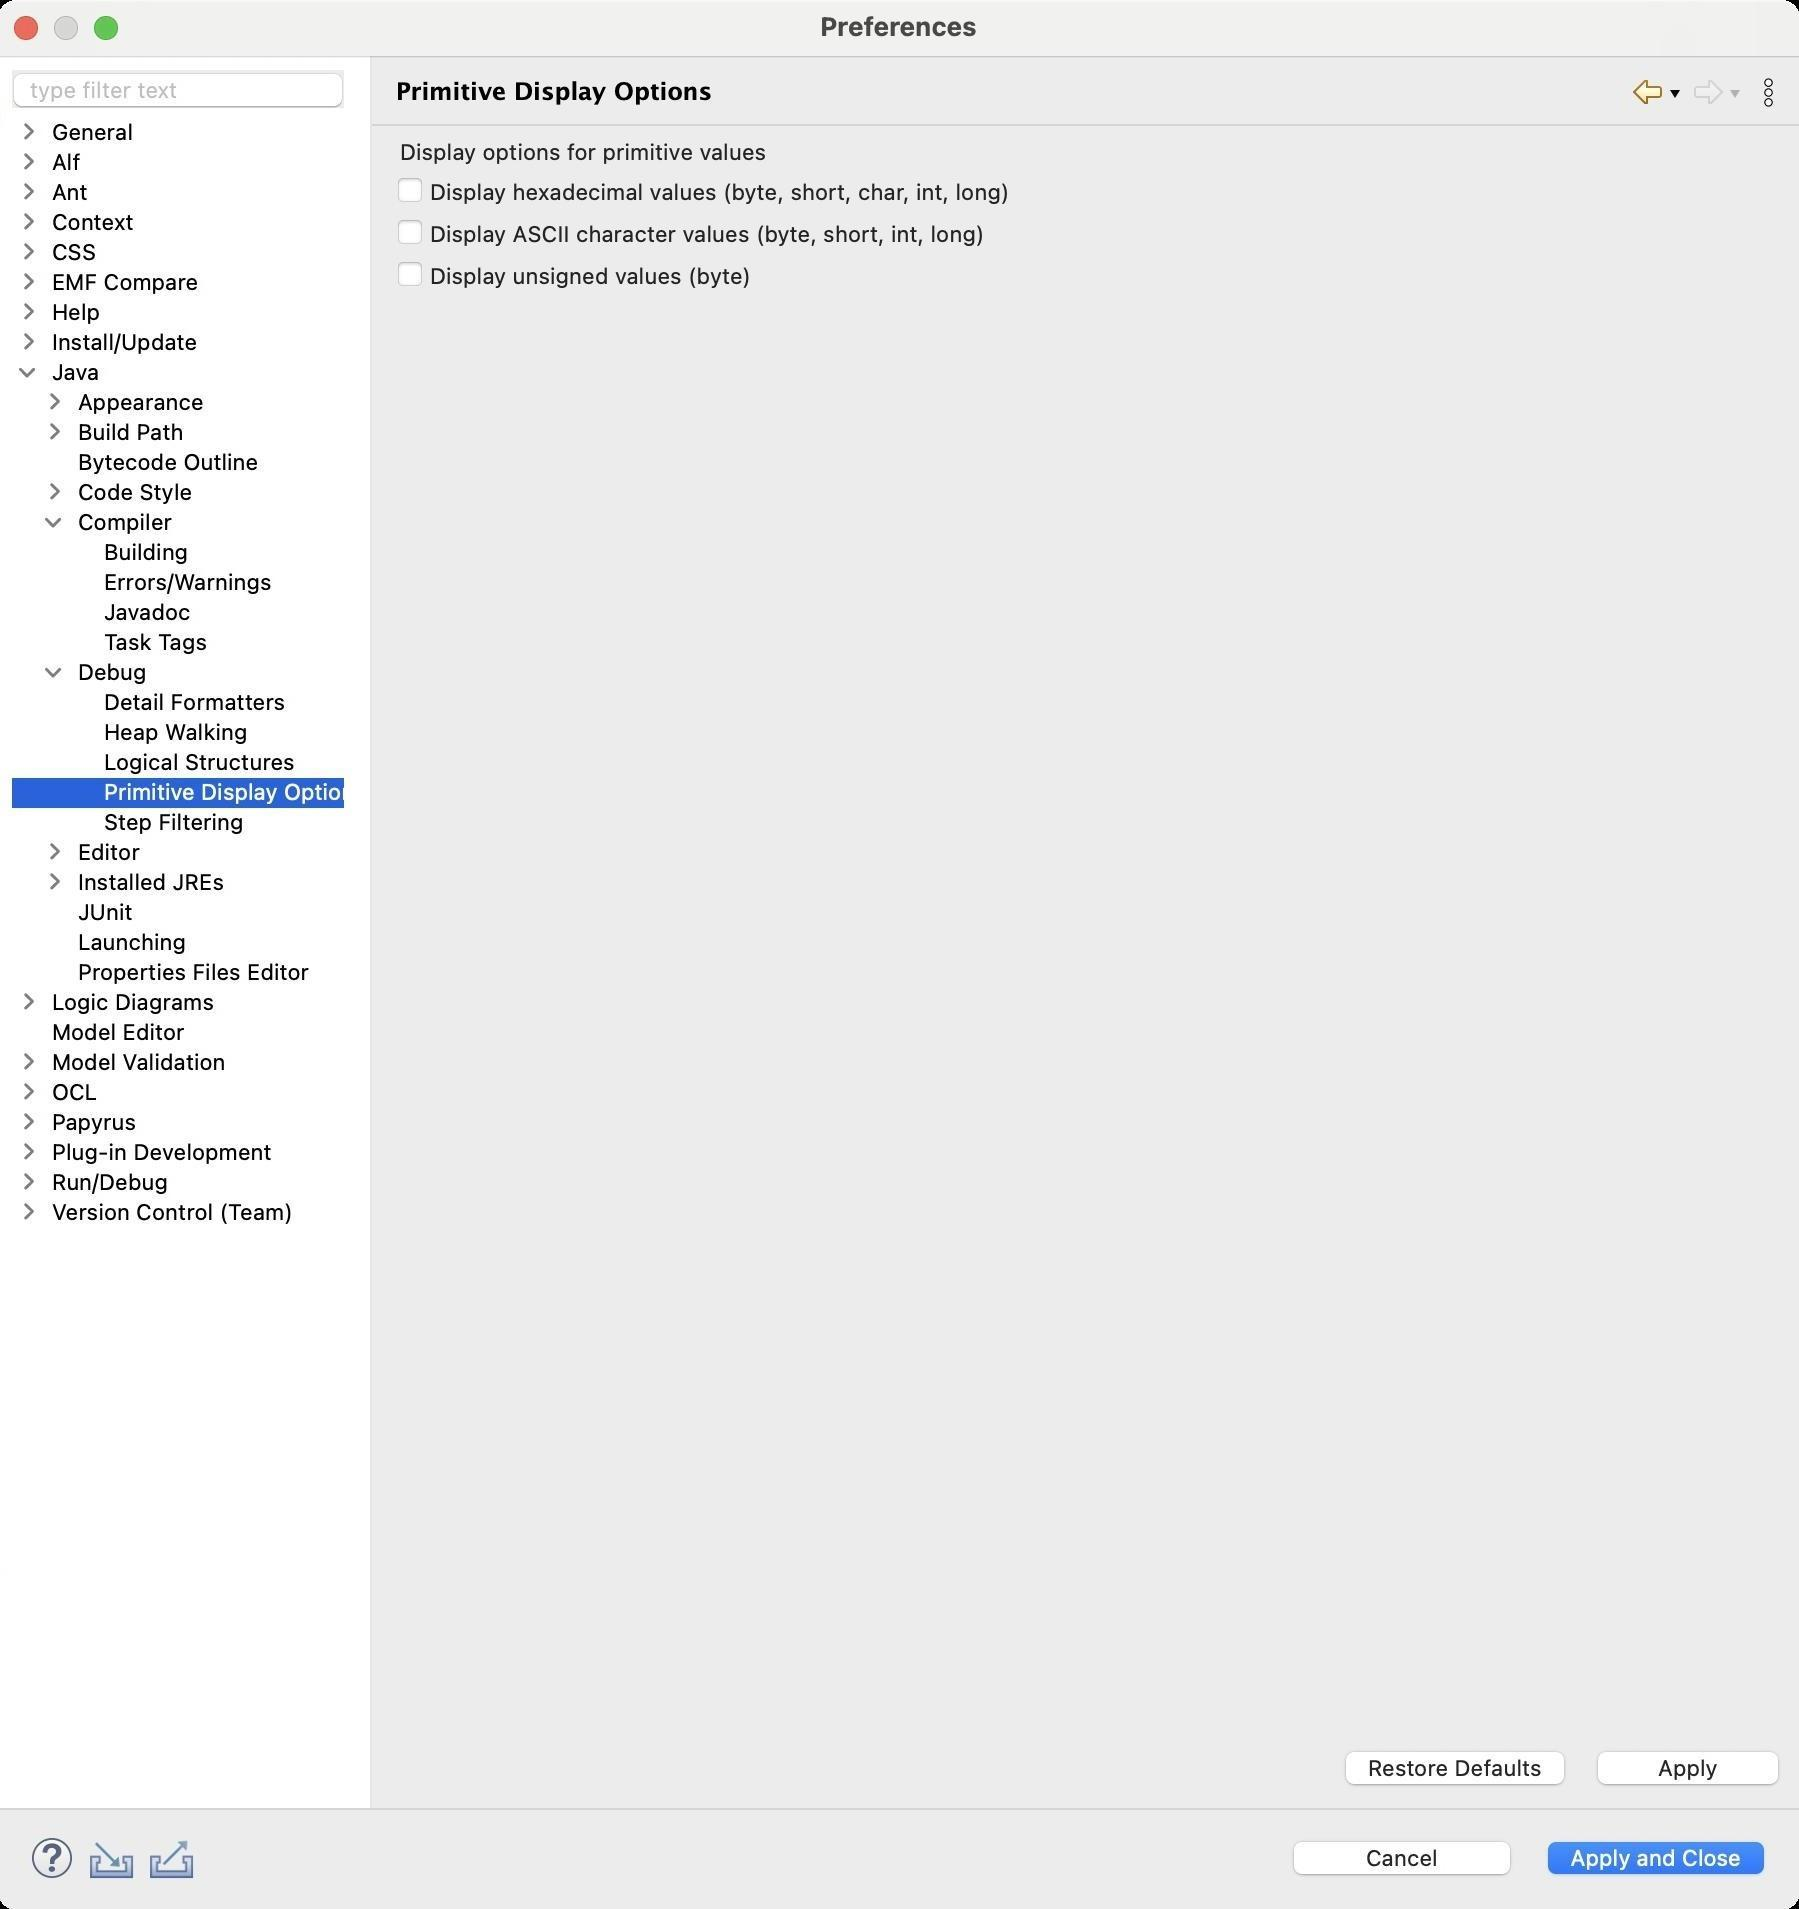
Accessibility tree:
{"name": "Preferences", "role": "AXWindow", "description": null, "role_description": "standard window", "value": null, "position": "480.00;95.00", "size": "901;955", "children": [{"name": "Apply_and_Close", "role": "AXButton", "description": null, "role_description": "button", "value": null, "position": "769.00;917.00", "size": "120;27", "children": []}, {"name": "Cancel", "role": "AXButton", "description": null, "role_description": "button", "value": null, "position": "642.00;917.00", "size": "120;27", "children": []}, {"name": null, "role": "AXToolbar", "description": null, "role_description": "toolbar", "value": null, "position": "12.00;915.00", "size": "90;30", "children": [{"name": "Help", "role": "AXCheckBox", "description": null, "role_description": "checkbox", "value": 0, "position": "12.00;915.00", "size": "30;30", "children": []}, {"name": "Import", "role": "AXButton", "description": null, "role_description": "button", "value": null, "position": "42.00;915.00", "size": "30;30", "children": []}, {"name": "Export", "role": "AXButton", "description": null, "role_description": "button", "value": null, "position": "72.00;915.00", "size": "30;30", "children": []}]}, {"name": null, "role": "AXScrollArea", "description": null, "role_description": "scroll area", "value": null, "position": "199.00;69.00", "size": "697;830", "children": [{"name": "Apply", "role": "AXButton", "description": null, "role_description": "button", "value": null, "position": "794.00;872.00", "size": "102;27", "children": []}, {"name": "Restore_Defaults", "role": "AXButton", "description": null, "role_description": "button", "value": null, "position": "668.00;872.00", "size": "121;27", "children": []}, {"name": "Display_unsigned_values_(byte)", "role": "AXCheckBox", "description": null, "role_description": "checkbox", "value": 0, "position": "199.00;130.00", "size": "182;16", "children": []}, {"name": "Display_ASCII_character_values_(byte,_short,_int,_long)", "role": "AXCheckBox", "description": null, "role_description": "checkbox", "value": 0, "position": "199.00;109.00", "size": "299;16", "children": []}, {"name": "Display_hexadecimal_values_(byte,_short,_char,_int,_long)", "role": "AXCheckBox", "description": null, "role_description": "checkbox", "value": 0, "position": "199.00;88.00", "size": "311;16", "children": []}, {"name": null, "role": "AXStaticText", "description": null, "role_description": "text", "value": "Display options for primitive values", "position": "199.00;69.00", "size": "697;14", "children": []}]}, {"name": null, "role": "AXToolbar", "description": "", "role_description": "toolbar", "value": null, "position": "814.00;35.00", "size": "82;22", "children": [{"name": "Back_to_Logical_Structures", "role": "AXMenuButton", "description": null, "role_description": "menu button", "value": null, "position": "814.00;35.00", "size": "22;22", "children": []}, {"name": "Forward", "role": "AXMenuButton", "description": null, "role_description": "menu button", "value": null, "position": "844.00;35.00", "size": "22;22", "children": []}, {"name": "Additional_Dialog_Actions", "role": "AXButton", "description": null, "role_description": "button", "value": null, "position": "874.00;35.00", "size": "22;22", "children": []}]}, {"name": null, "role": "AXStaticText", "description": "", "role_description": "text", "value": "Primitive Display Options", "position": "196.00;35.00", "size": "611;21", "children": []}, {"name": null, "role": "AXSplitter", "description": null, "role_description": "splitter", "value": 180, "position": "180.00;28.00", "size": "5;876", "children": []}, {"name": null, "role": "AXScrollArea", "description": null, "role_description": "scroll area", "value": null, "position": "7.00;59.00", "size": "166;845", "children": [{"name": null, "role": "AXOutline", "description": null, "role_description": "outline", "value": null, "position": "7.00;59.00", "size": "178;845", "children": [{"name": null, "role": "AXRow", "description": null, "role_description": "outline row", "value": null, "position": "7.00;59.00", "size": "178;15", "children": [{"name": null, "role": "AXGroup", "description": null, "role_description": "group", "value": null, "position": "7.00;59.00", "size": "178;15", "children": [{"name": null, "role": "AXDisclosureTriangle", "description": null, "role_description": "disclosure triangle", "value": 0, "position": "9.00;59.00", "size": "12;14", "children": []}, {"name": null, "role": "AXStaticText", "description": null, "role_description": "text", "value": "General", "position": "25.00;59.00", "size": "159;14", "children": []}]}]}, {"name": null, "role": "AXRow", "description": null, "role_description": "outline row", "value": null, "position": "7.00;74.00", "size": "178;15", "children": [{"name": null, "role": "AXGroup", "description": null, "role_description": "group", "value": null, "position": "7.00;74.00", "size": "178;15", "children": [{"name": null, "role": "AXDisclosureTriangle", "description": null, "role_description": "disclosure triangle", "value": 0, "position": "9.00;74.00", "size": "12;14", "children": []}, {"name": null, "role": "AXStaticText", "description": null, "role_description": "text", "value": "Alf", "position": "25.00;74.00", "size": "159;14", "children": []}]}]}, {"name": null, "role": "AXRow", "description": null, "role_description": "outline row", "value": null, "position": "7.00;89.00", "size": "178;15", "children": [{"name": null, "role": "AXGroup", "description": null, "role_description": "group", "value": null, "position": "7.00;89.00", "size": "178;15", "children": [{"name": null, "role": "AXDisclosureTriangle", "description": null, "role_description": "disclosure triangle", "value": 0, "position": "9.00;89.00", "size": "12;14", "children": []}, {"name": null, "role": "AXStaticText", "description": null, "role_description": "text", "value": "Ant", "position": "25.00;89.00", "size": "159;14", "children": []}]}]}, {"name": null, "role": "AXRow", "description": null, "role_description": "outline row", "value": null, "position": "7.00;104.00", "size": "178;15", "children": [{"name": null, "role": "AXGroup", "description": null, "role_description": "group", "value": null, "position": "7.00;104.00", "size": "178;15", "children": [{"name": null, "role": "AXDisclosureTriangle", "description": null, "role_description": "disclosure triangle", "value": 0, "position": "9.00;104.00", "size": "12;14", "children": []}, {"name": null, "role": "AXStaticText", "description": null, "role_description": "text", "value": "Context", "position": "25.00;104.00", "size": "159;14", "children": []}]}]}, {"name": null, "role": "AXRow", "description": null, "role_description": "outline row", "value": null, "position": "7.00;119.00", "size": "178;15", "children": [{"name": null, "role": "AXGroup", "description": null, "role_description": "group", "value": null, "position": "7.00;119.00", "size": "178;15", "children": [{"name": null, "role": "AXDisclosureTriangle", "description": null, "role_description": "disclosure triangle", "value": 0, "position": "9.00;119.00", "size": "12;14", "children": []}, {"name": null, "role": "AXStaticText", "description": null, "role_description": "text", "value": "CSS", "position": "25.00;119.00", "size": "159;14", "children": []}]}]}, {"name": null, "role": "AXRow", "description": null, "role_description": "outline row", "value": null, "position": "7.00;134.00", "size": "178;15", "children": [{"name": null, "role": "AXGroup", "description": null, "role_description": "group", "value": null, "position": "7.00;134.00", "size": "178;15", "children": [{"name": null, "role": "AXDisclosureTriangle", "description": null, "role_description": "disclosure triangle", "value": 0, "position": "9.00;134.00", "size": "12;14", "children": []}, {"name": null, "role": "AXStaticText", "description": null, "role_description": "text", "value": "EMF Compare", "position": "25.00;134.00", "size": "159;14", "children": []}]}]}, {"name": null, "role": "AXRow", "description": null, "role_description": "outline row", "value": null, "position": "7.00;149.00", "size": "178;15", "children": [{"name": null, "role": "AXGroup", "description": null, "role_description": "group", "value": null, "position": "7.00;149.00", "size": "178;15", "children": [{"name": null, "role": "AXDisclosureTriangle", "description": null, "role_description": "disclosure triangle", "value": 0, "position": "9.00;149.00", "size": "12;14", "children": []}, {"name": null, "role": "AXStaticText", "description": null, "role_description": "text", "value": "Help", "position": "25.00;149.00", "size": "159;14", "children": []}]}]}, {"name": null, "role": "AXRow", "description": null, "role_description": "outline row", "value": null, "position": "7.00;164.00", "size": "178;15", "children": [{"name": null, "role": "AXGroup", "description": null, "role_description": "group", "value": null, "position": "7.00;164.00", "size": "178;15", "children": [{"name": null, "role": "AXDisclosureTriangle", "description": null, "role_description": "disclosure triangle", "value": 0, "position": "9.00;164.00", "size": "12;14", "children": []}, {"name": null, "role": "AXStaticText", "description": null, "role_description": "text", "value": "Install/Update", "position": "25.00;164.00", "size": "159;14", "children": []}]}]}, {"name": null, "role": "AXRow", "description": null, "role_description": "outline row", "value": null, "position": "7.00;179.00", "size": "178;15", "children": [{"name": null, "role": "AXGroup", "description": null, "role_description": "group", "value": null, "position": "7.00;179.00", "size": "178;15", "children": [{"name": null, "role": "AXDisclosureTriangle", "description": null, "role_description": "disclosure triangle", "value": 1, "position": "9.00;179.00", "size": "12;14", "children": []}, {"name": null, "role": "AXStaticText", "description": null, "role_description": "text", "value": "Java", "position": "25.00;179.00", "size": "159;14", "children": []}]}]}, {"name": null, "role": "AXRow", "description": null, "role_description": "outline row", "value": null, "position": "7.00;194.00", "size": "178;15", "children": [{"name": null, "role": "AXGroup", "description": null, "role_description": "group", "value": null, "position": "7.00;194.00", "size": "178;15", "children": [{"name": null, "role": "AXDisclosureTriangle", "description": null, "role_description": "disclosure triangle", "value": 0, "position": "22.00;194.00", "size": "12;14", "children": []}, {"name": null, "role": "AXStaticText", "description": null, "role_description": "text", "value": "Appearance", "position": "38.00;194.00", "size": "146;14", "children": []}]}]}, {"name": null, "role": "AXRow", "description": null, "role_description": "outline row", "value": null, "position": "7.00;209.00", "size": "178;15", "children": [{"name": null, "role": "AXGroup", "description": null, "role_description": "group", "value": null, "position": "7.00;209.00", "size": "178;15", "children": [{"name": null, "role": "AXDisclosureTriangle", "description": null, "role_description": "disclosure triangle", "value": 0, "position": "22.00;209.00", "size": "12;14", "children": []}, {"name": null, "role": "AXStaticText", "description": null, "role_description": "text", "value": "Build Path", "position": "38.00;209.00", "size": "146;14", "children": []}]}]}, {"name": null, "role": "AXRow", "description": null, "role_description": "outline row", "value": null, "position": "7.00;224.00", "size": "178;15", "children": [{"name": null, "role": "AXStaticText", "description": null, "role_description": "text", "value": "Bytecode Outline", "position": "38.00;224.00", "size": "146;14", "children": []}]}, {"name": null, "role": "AXRow", "description": null, "role_description": "outline row", "value": null, "position": "7.00;239.00", "size": "178;15", "children": [{"name": null, "role": "AXGroup", "description": null, "role_description": "group", "value": null, "position": "7.00;239.00", "size": "178;15", "children": [{"name": null, "role": "AXDisclosureTriangle", "description": null, "role_description": "disclosure triangle", "value": 0, "position": "22.00;239.00", "size": "12;14", "children": []}, {"name": null, "role": "AXStaticText", "description": null, "role_description": "text", "value": "Code Style", "position": "38.00;239.00", "size": "146;14", "children": []}]}]}, {"name": null, "role": "AXRow", "description": null, "role_description": "outline row", "value": null, "position": "7.00;254.00", "size": "178;15", "children": [{"name": null, "role": "AXGroup", "description": null, "role_description": "group", "value": null, "position": "7.00;254.00", "size": "178;15", "children": [{"name": null, "role": "AXDisclosureTriangle", "description": null, "role_description": "disclosure triangle", "value": 1, "position": "22.00;254.00", "size": "12;14", "children": []}, {"name": null, "role": "AXStaticText", "description": null, "role_description": "text", "value": "Compiler", "position": "38.00;254.00", "size": "146;14", "children": []}]}]}, {"name": null, "role": "AXRow", "description": null, "role_description": "outline row", "value": null, "position": "7.00;269.00", "size": "178;15", "children": [{"name": null, "role": "AXStaticText", "description": null, "role_description": "text", "value": "Building", "position": "51.00;269.00", "size": "133;14", "children": []}]}, {"name": null, "role": "AXRow", "description": null, "role_description": "outline row", "value": null, "position": "7.00;284.00", "size": "178;15", "children": [{"name": null, "role": "AXStaticText", "description": null, "role_description": "text", "value": "Errors/Warnings", "position": "51.00;284.00", "size": "133;14", "children": []}]}, {"name": null, "role": "AXRow", "description": null, "role_description": "outline row", "value": null, "position": "7.00;299.00", "size": "178;15", "children": [{"name": null, "role": "AXStaticText", "description": null, "role_description": "text", "value": "Javadoc", "position": "51.00;299.00", "size": "133;14", "children": []}]}, {"name": null, "role": "AXRow", "description": null, "role_description": "outline row", "value": null, "position": "7.00;314.00", "size": "178;15", "children": [{"name": null, "role": "AXStaticText", "description": null, "role_description": "text", "value": "Task Tags", "position": "51.00;314.00", "size": "133;14", "children": []}]}, {"name": null, "role": "AXRow", "description": null, "role_description": "outline row", "value": null, "position": "7.00;329.00", "size": "178;15", "children": [{"name": null, "role": "AXGroup", "description": null, "role_description": "group", "value": null, "position": "7.00;329.00", "size": "178;15", "children": [{"name": null, "role": "AXDisclosureTriangle", "description": null, "role_description": "disclosure triangle", "value": 1, "position": "22.00;329.00", "size": "12;14", "children": []}, {"name": null, "role": "AXStaticText", "description": null, "role_description": "text", "value": "Debug", "position": "38.00;329.00", "size": "146;14", "children": []}]}]}, {"name": null, "role": "AXRow", "description": null, "role_description": "outline row", "value": null, "position": "7.00;344.00", "size": "178;15", "children": [{"name": null, "role": "AXStaticText", "description": null, "role_description": "text", "value": "Detail Formatters", "position": "51.00;344.00", "size": "133;14", "children": []}]}, {"name": null, "role": "AXRow", "description": null, "role_description": "outline row", "value": null, "position": "7.00;359.00", "size": "178;15", "children": [{"name": null, "role": "AXStaticText", "description": null, "role_description": "text", "value": "Heap Walking", "position": "51.00;359.00", "size": "133;14", "children": []}]}, {"name": null, "role": "AXRow", "description": null, "role_description": "outline row", "value": null, "position": "7.00;374.00", "size": "178;15", "children": [{"name": null, "role": "AXStaticText", "description": null, "role_description": "text", "value": "Logical Structures", "position": "51.00;374.00", "size": "133;14", "children": []}]}, {"name": null, "role": "AXRow", "description": null, "role_description": "outline row", "value": null, "position": "7.00;389.00", "size": "178;15", "children": [{"name": null, "role": "AXStaticText", "description": null, "role_description": "text", "value": "Primitive Display Options", "position": "51.00;389.00", "size": "133;14", "children": []}]}, {"name": null, "role": "AXRow", "description": null, "role_description": "outline row", "value": null, "position": "7.00;404.00", "size": "178;15", "children": [{"name": null, "role": "AXStaticText", "description": null, "role_description": "text", "value": "Step Filtering", "position": "51.00;404.00", "size": "133;14", "children": []}]}, {"name": null, "role": "AXRow", "description": null, "role_description": "outline row", "value": null, "position": "7.00;419.00", "size": "178;15", "children": [{"name": null, "role": "AXGroup", "description": null, "role_description": "group", "value": null, "position": "7.00;419.00", "size": "178;15", "children": [{"name": null, "role": "AXDisclosureTriangle", "description": null, "role_description": "disclosure triangle", "value": 0, "position": "22.00;419.00", "size": "12;14", "children": []}, {"name": null, "role": "AXStaticText", "description": null, "role_description": "text", "value": "Editor", "position": "38.00;419.00", "size": "146;14", "children": []}]}]}, {"name": null, "role": "AXRow", "description": null, "role_description": "outline row", "value": null, "position": "7.00;434.00", "size": "178;15", "children": [{"name": null, "role": "AXGroup", "description": null, "role_description": "group", "value": null, "position": "7.00;434.00", "size": "178;15", "children": [{"name": null, "role": "AXDisclosureTriangle", "description": null, "role_description": "disclosure triangle", "value": 0, "position": "22.00;434.00", "size": "12;14", "children": []}, {"name": null, "role": "AXStaticText", "description": null, "role_description": "text", "value": "Installed JREs", "position": "38.00;434.00", "size": "146;14", "children": []}]}]}, {"name": null, "role": "AXRow", "description": null, "role_description": "outline row", "value": null, "position": "7.00;449.00", "size": "178;15", "children": [{"name": null, "role": "AXStaticText", "description": null, "role_description": "text", "value": "JUnit", "position": "38.00;449.00", "size": "146;14", "children": []}]}, {"name": null, "role": "AXRow", "description": null, "role_description": "outline row", "value": null, "position": "7.00;464.00", "size": "178;15", "children": [{"name": null, "role": "AXStaticText", "description": null, "role_description": "text", "value": "Launching", "position": "38.00;464.00", "size": "146;14", "children": []}]}, {"name": null, "role": "AXRow", "description": null, "role_description": "outline row", "value": null, "position": "7.00;479.00", "size": "178;15", "children": [{"name": null, "role": "AXStaticText", "description": null, "role_description": "text", "value": "Properties Files Editor", "position": "38.00;479.00", "size": "146;14", "children": []}]}, {"name": null, "role": "AXRow", "description": null, "role_description": "outline row", "value": null, "position": "7.00;494.00", "size": "178;15", "children": [{"name": null, "role": "AXGroup", "description": null, "role_description": "group", "value": null, "position": "7.00;494.00", "size": "178;15", "children": [{"name": null, "role": "AXDisclosureTriangle", "description": null, "role_description": "disclosure triangle", "value": 0, "position": "9.00;494.00", "size": "12;14", "children": []}, {"name": null, "role": "AXStaticText", "description": null, "role_description": "text", "value": "Logic Diagrams", "position": "25.00;494.00", "size": "159;14", "children": []}]}]}, {"name": null, "role": "AXRow", "description": null, "role_description": "outline row", "value": null, "position": "7.00;509.00", "size": "178;15", "children": [{"name": null, "role": "AXStaticText", "description": null, "role_description": "text", "value": "Model Editor", "position": "25.00;509.00", "size": "159;14", "children": []}]}, {"name": null, "role": "AXRow", "description": null, "role_description": "outline row", "value": null, "position": "7.00;524.00", "size": "178;15", "children": [{"name": null, "role": "AXGroup", "description": null, "role_description": "group", "value": null, "position": "7.00;524.00", "size": "178;15", "children": [{"name": null, "role": "AXDisclosureTriangle", "description": null, "role_description": "disclosure triangle", "value": 0, "position": "9.00;524.00", "size": "12;14", "children": []}, {"name": null, "role": "AXStaticText", "description": null, "role_description": "text", "value": "Model Validation", "position": "25.00;524.00", "size": "159;14", "children": []}]}]}, {"name": null, "role": "AXRow", "description": null, "role_description": "outline row", "value": null, "position": "7.00;539.00", "size": "178;15", "children": [{"name": null, "role": "AXGroup", "description": null, "role_description": "group", "value": null, "position": "7.00;539.00", "size": "178;15", "children": [{"name": null, "role": "AXDisclosureTriangle", "description": null, "role_description": "disclosure triangle", "value": 0, "position": "9.00;539.00", "size": "12;14", "children": []}, {"name": null, "role": "AXStaticText", "description": null, "role_description": "text", "value": "OCL", "position": "25.00;539.00", "size": "159;14", "children": []}]}]}, {"name": null, "role": "AXRow", "description": null, "role_description": "outline row", "value": null, "position": "7.00;554.00", "size": "178;15", "children": [{"name": null, "role": "AXGroup", "description": null, "role_description": "group", "value": null, "position": "7.00;554.00", "size": "178;15", "children": [{"name": null, "role": "AXDisclosureTriangle", "description": null, "role_description": "disclosure triangle", "value": 0, "position": "9.00;554.00", "size": "12;14", "children": []}, {"name": null, "role": "AXStaticText", "description": null, "role_description": "text", "value": "Papyrus", "position": "25.00;554.00", "size": "159;14", "children": []}]}]}, {"name": null, "role": "AXRow", "description": null, "role_description": "outline row", "value": null, "position": "7.00;569.00", "size": "178;15", "children": [{"name": null, "role": "AXGroup", "description": null, "role_description": "group", "value": null, "position": "7.00;569.00", "size": "178;15", "children": [{"name": null, "role": "AXDisclosureTriangle", "description": null, "role_description": "disclosure triangle", "value": 0, "position": "9.00;569.00", "size": "12;14", "children": []}, {"name": null, "role": "AXStaticText", "description": null, "role_description": "text", "value": "Plug-in Development", "position": "25.00;569.00", "size": "159;14", "children": []}]}]}, {"name": null, "role": "AXRow", "description": null, "role_description": "outline row", "value": null, "position": "7.00;584.00", "size": "178;15", "children": [{"name": null, "role": "AXGroup", "description": null, "role_description": "group", "value": null, "position": "7.00;584.00", "size": "178;15", "children": [{"name": null, "role": "AXDisclosureTriangle", "description": null, "role_description": "disclosure triangle", "value": 0, "position": "9.00;584.00", "size": "12;14", "children": []}, {"name": null, "role": "AXStaticText", "description": null, "role_description": "text", "value": "Run/Debug", "position": "25.00;584.00", "size": "159;14", "children": []}]}]}, {"name": null, "role": "AXRow", "description": null, "role_description": "outline row", "value": null, "position": "7.00;599.00", "size": "178;15", "children": [{"name": null, "role": "AXGroup", "description": null, "role_description": "group", "value": null, "position": "7.00;599.00", "size": "178;15", "children": [{"name": null, "role": "AXDisclosureTriangle", "description": null, "role_description": "disclosure triangle", "value": 0, "position": "9.00;599.00", "size": "12;14", "children": []}, {"name": null, "role": "AXStaticText", "description": null, "role_description": "text", "value": "Version Control (Team)", "position": "25.00;599.00", "size": "159;14", "children": []}]}]}, {"name": null, "role": "AXColumn", "description": null, "role_description": "column", "value": null, "position": "7.00;59.00", "size": "178;845", "children": []}]}, {"name": null, "role": "AXScrollBar", "description": null, "role_description": "scroll bar", "value": 0.0, "position": "7.00;888.00", "size": "166;16", "children": [{"name": null, "role": "AXValueIndicator", "description": null, "role_description": "value indicator", "value": 0.0, "position": "8.00;892.00", "size": "152;12", "children": []}, {"name": null, "role": "AXButton", "description": null, "role_description": "increment arrow button", "value": null, "position": "7.00;888.00", "size": "0;0", "children": []}, {"name": null, "role": "AXButton", "description": null, "role_description": "decrement arrow button", "value": null, "position": "7.00;888.00", "size": "0;0", "children": []}, {"name": null, "role": "AXButton", "description": null, "role_description": "increment page button", "value": null, "position": "161.00;892.00", "size": "12;12", "children": []}, {"name": null, "role": "AXButton", "description": null, "role_description": "decrement page button", "value": null, "position": "7.00;892.00", "size": "1;12", "children": []}]}]}, {"name": "type_filter_text", "role": "AXTextField", "description": null, "role_description": "search text field", "value": "", "position": "7.00;35.00", "size": "166;19", "children": []}, {"name": null, "role": "AXButton", "description": null, "role_description": "close button", "value": null, "position": "7.00;6.00", "size": "14;16", "children": []}, {"name": null, "role": "AXButton", "description": null, "role_description": "zoom button", "value": null, "position": "47.00;6.00", "size": "14;16", "children": [{"name": null, "role": "AXGroup", "description": null, "role_description": "group", "value": null, "position": "47.00;6.00", "size": "14;16", "children": [{"name": null, "role": "AXGroup", "description": null, "role_description": "group", "value": null, "position": "47.00;6.00", "size": "14;16", "children": []}]}]}, {"name": null, "role": "AXButton", "description": null, "role_description": "minimize button", "value": null, "position": "27.00;6.00", "size": "14;16", "children": []}, {"name": null, "role": "AXStaticText", "description": null, "role_description": "text", "value": "Preferences", "position": "409.00;5.00", "size": "83;16", "children": []}]}